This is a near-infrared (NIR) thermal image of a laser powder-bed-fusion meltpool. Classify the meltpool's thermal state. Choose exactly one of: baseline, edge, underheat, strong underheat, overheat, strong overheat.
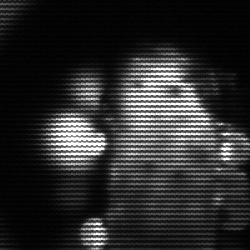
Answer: strong underheat